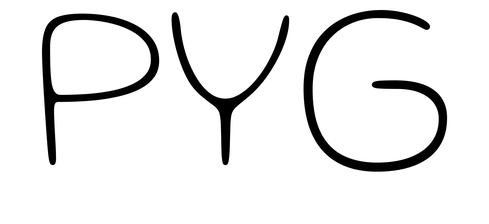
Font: Gluten_Thin